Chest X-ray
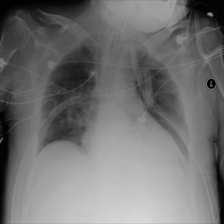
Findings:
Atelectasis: negative
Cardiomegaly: negative
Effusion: negative
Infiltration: negative
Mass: negative
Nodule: negative
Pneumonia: negative
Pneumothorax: negative
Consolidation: negative
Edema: negative
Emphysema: negative
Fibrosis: negative
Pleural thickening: negative
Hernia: negative